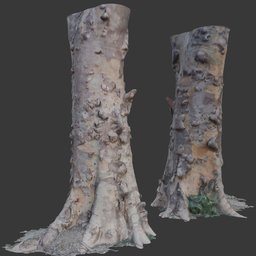
Label: nature